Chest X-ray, PA view. Patient: 60 years old, sex M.
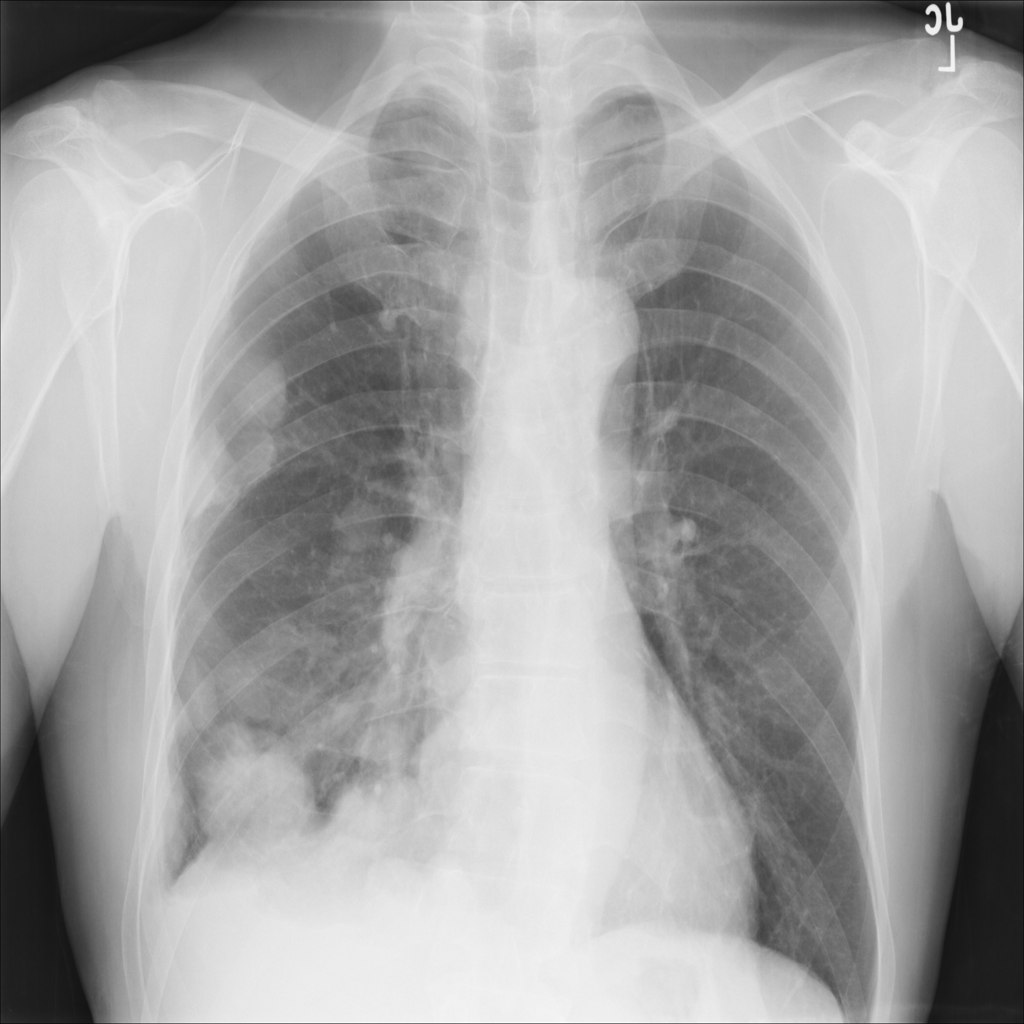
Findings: Effusion, Mass